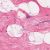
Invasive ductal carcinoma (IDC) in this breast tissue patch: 0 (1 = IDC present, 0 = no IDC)